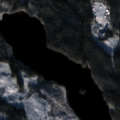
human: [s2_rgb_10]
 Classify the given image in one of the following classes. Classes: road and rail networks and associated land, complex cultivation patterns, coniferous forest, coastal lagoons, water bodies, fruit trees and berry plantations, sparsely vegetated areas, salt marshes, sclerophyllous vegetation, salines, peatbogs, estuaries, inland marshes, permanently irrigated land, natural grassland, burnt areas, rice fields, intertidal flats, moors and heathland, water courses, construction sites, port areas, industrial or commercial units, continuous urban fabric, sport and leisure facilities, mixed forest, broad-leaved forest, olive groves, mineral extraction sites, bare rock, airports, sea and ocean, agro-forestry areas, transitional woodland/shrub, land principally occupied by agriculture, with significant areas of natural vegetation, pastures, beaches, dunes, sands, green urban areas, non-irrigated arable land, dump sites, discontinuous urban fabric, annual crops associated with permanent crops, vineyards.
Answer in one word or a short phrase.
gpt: coniferous forest, mixed forest, transitional woodland/shrub, water bodies